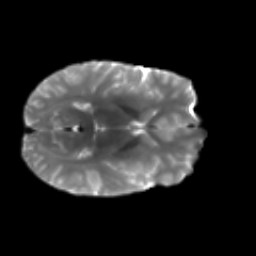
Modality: T2w
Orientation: axial
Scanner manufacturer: siemens
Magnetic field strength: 3 T
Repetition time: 4.16 s
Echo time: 0.0806 s